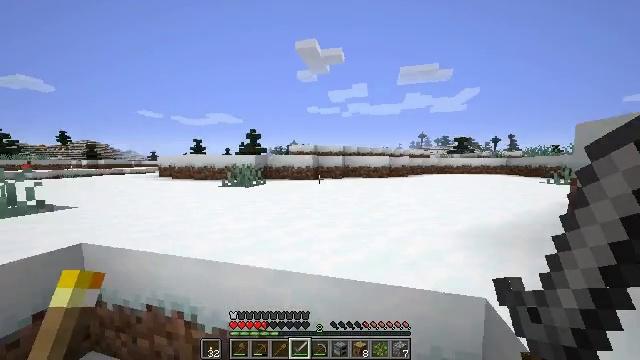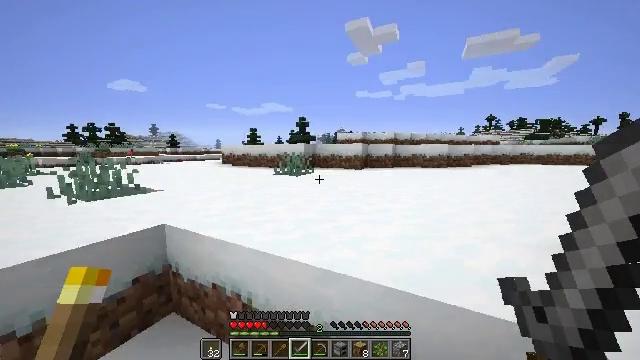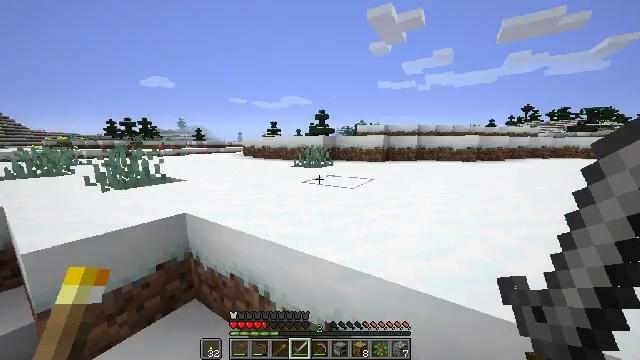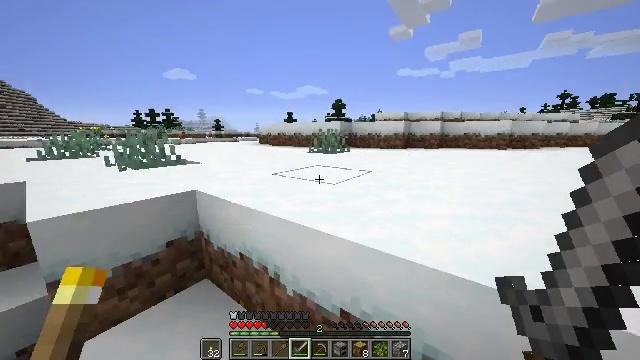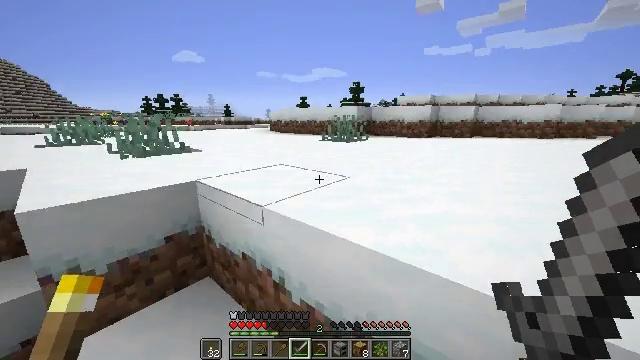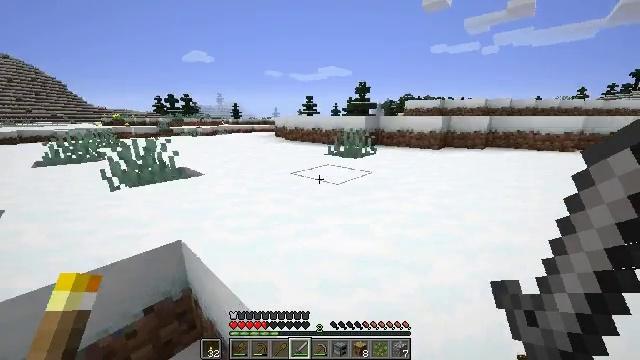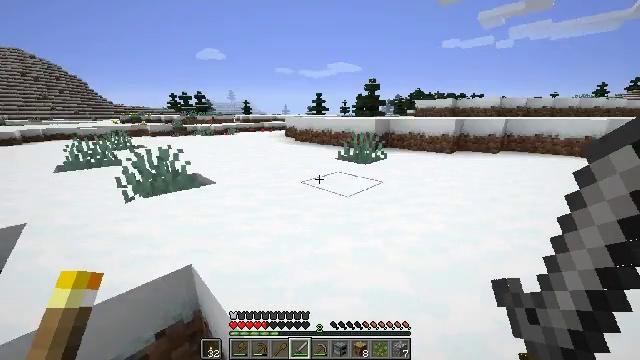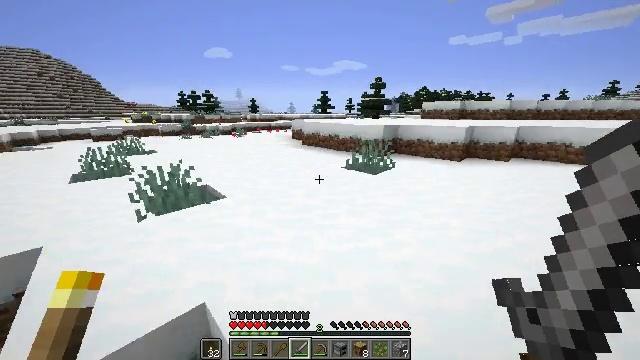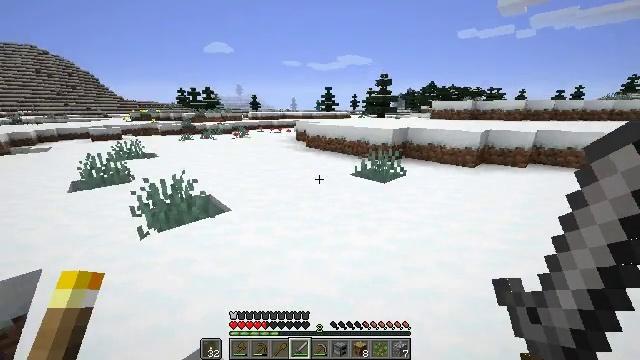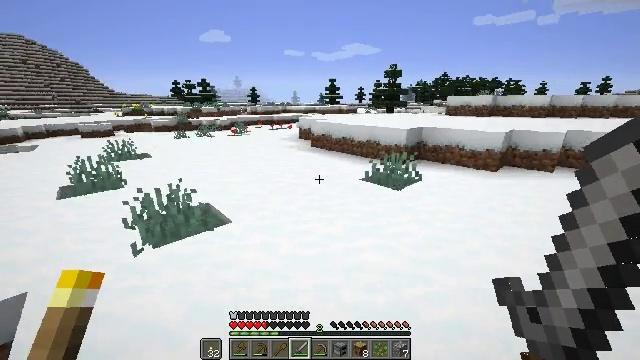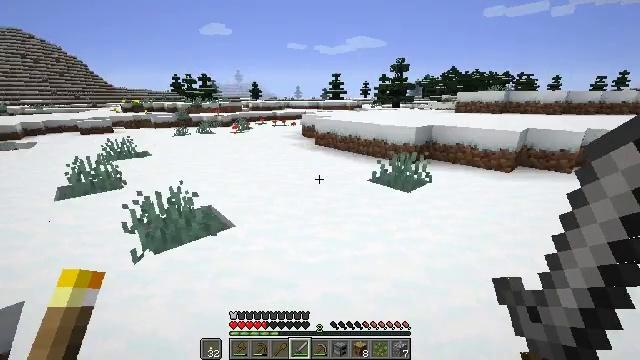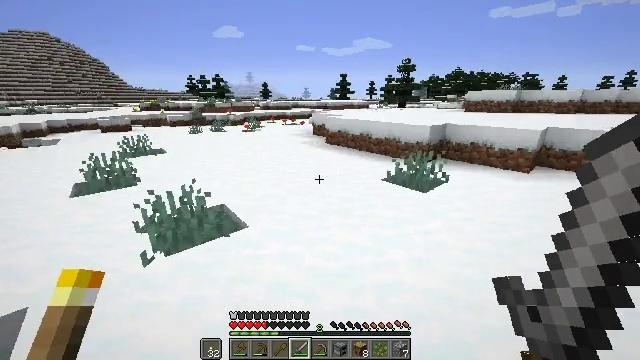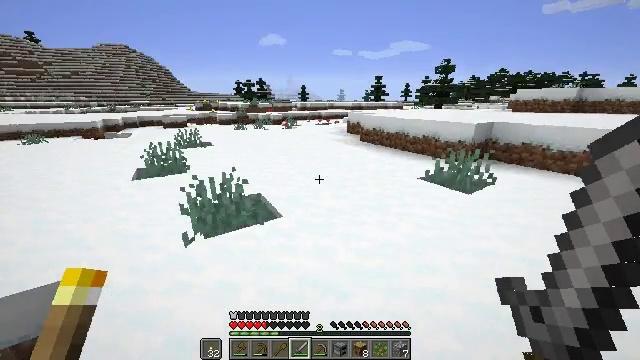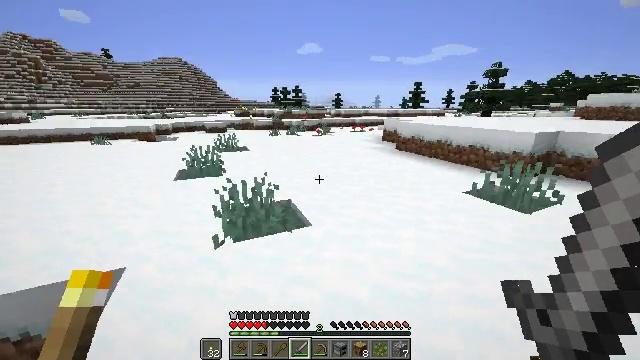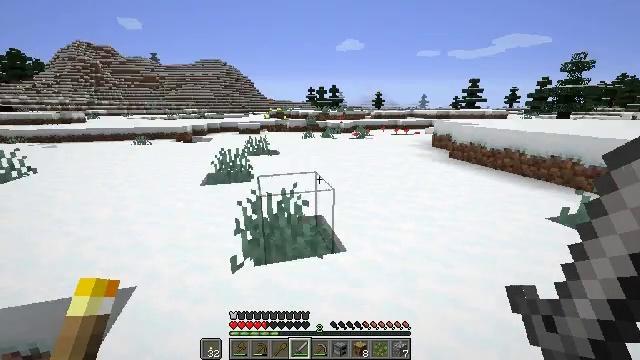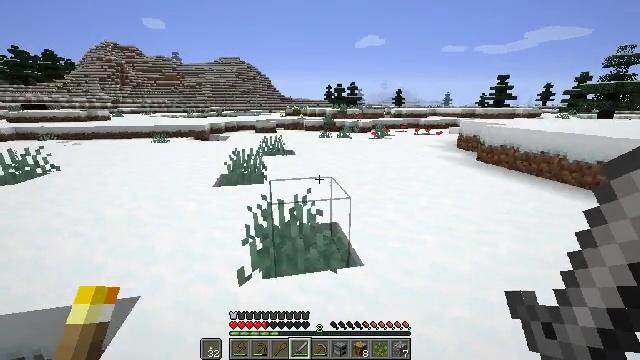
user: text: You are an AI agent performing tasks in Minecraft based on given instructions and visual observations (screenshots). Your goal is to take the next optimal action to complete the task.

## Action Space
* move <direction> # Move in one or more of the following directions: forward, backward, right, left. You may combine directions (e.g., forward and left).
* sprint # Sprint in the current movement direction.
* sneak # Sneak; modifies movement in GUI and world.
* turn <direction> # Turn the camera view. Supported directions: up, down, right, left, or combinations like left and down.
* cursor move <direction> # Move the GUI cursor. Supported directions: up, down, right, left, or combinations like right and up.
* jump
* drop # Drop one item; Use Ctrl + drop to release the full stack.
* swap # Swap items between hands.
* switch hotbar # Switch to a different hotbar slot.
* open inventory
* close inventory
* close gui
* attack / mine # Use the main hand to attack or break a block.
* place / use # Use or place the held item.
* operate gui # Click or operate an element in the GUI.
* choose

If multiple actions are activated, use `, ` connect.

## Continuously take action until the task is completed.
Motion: motion action
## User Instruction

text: Gather snow with a shovel.
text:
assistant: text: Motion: move forward, sprint, turn left and down
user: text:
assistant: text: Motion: move forward, sprint, turn left and down
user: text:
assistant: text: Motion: move forward, sprint, turn left and down, jump
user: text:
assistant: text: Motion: move forward, turn left and down, jump
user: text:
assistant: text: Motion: move forward, turn left, jump
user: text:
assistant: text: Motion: move forward, turn left and down, jump
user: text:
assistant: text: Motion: move forward, turn left, jump
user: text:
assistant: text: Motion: move forward, jump
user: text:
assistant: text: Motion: move forward, jump
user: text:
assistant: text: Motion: move forward, jump
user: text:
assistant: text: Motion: move forward, turn left, jump
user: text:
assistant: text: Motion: move forward, turn left, jump
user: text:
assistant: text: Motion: move forward, turn left and up, jump
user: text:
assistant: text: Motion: move forward, turn left and up
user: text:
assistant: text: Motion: move forward, turn left
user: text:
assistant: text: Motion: move forward
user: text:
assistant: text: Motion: move forward
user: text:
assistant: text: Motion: move forward
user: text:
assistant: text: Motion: move forward
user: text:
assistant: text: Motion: move forward
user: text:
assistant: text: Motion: move forward, turn left and up
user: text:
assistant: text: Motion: move forward, turn left and up
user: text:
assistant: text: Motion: move forward, turn left and up
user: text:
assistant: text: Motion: move forward, turn left and up
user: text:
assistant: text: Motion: move forward, turn left and down
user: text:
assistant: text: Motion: move forward, turn left and down
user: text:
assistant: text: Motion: move forward and move right, turn left and down
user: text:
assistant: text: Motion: move forward and move right, turn left and down
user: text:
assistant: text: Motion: move forward and move right, turn left and down
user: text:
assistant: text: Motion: move forward and move right, turn left and down